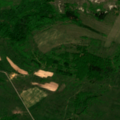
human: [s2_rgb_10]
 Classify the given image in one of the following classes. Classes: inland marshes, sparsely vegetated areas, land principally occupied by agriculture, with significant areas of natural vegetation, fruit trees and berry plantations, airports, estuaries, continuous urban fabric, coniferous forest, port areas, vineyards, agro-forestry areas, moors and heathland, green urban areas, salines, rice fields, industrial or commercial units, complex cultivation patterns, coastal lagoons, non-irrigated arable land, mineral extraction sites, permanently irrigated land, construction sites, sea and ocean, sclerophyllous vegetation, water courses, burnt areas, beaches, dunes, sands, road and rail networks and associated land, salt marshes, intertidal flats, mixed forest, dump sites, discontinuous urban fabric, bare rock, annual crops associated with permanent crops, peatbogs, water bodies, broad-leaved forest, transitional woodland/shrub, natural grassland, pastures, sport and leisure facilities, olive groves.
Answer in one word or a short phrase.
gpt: pastures, complex cultivation patterns, transitional woodland/shrub